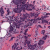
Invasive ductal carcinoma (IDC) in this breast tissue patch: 0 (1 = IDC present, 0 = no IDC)